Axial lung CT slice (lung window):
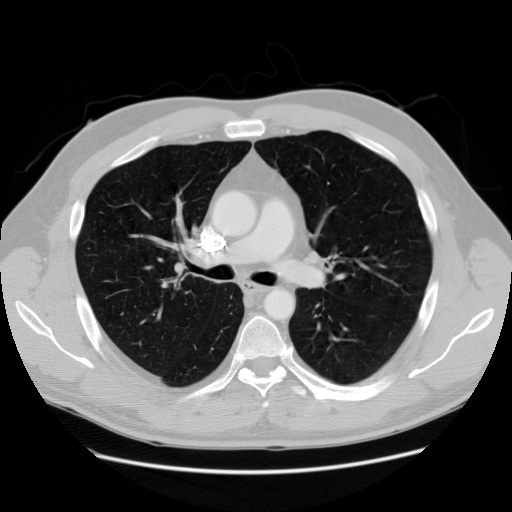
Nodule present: no